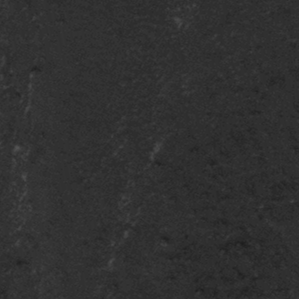
Label: frost